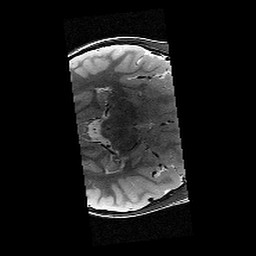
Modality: T2w
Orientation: axial
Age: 9
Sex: male
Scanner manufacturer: siemens
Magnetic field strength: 3 T
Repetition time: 9.23 s
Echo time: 0.067 s